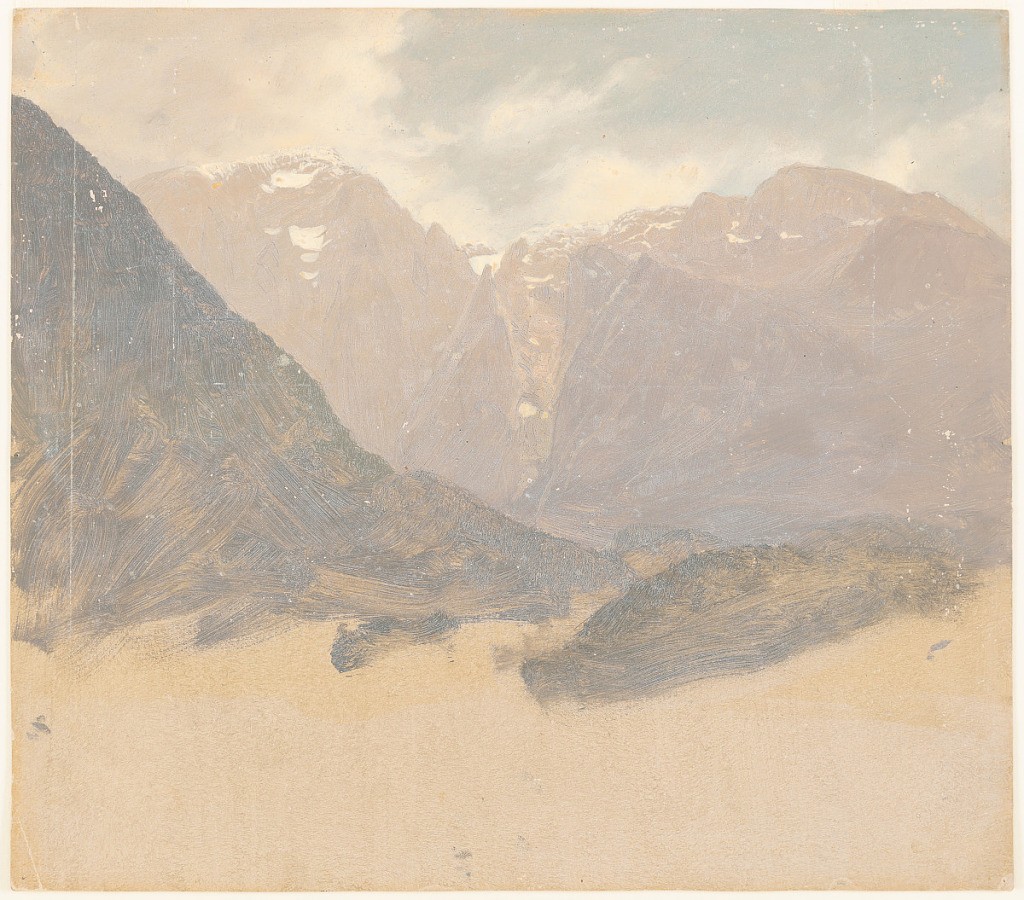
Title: Alpine Landscape
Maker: Frederic Edwin Church, American, 1826–1900
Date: June - September 1868
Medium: Brush and oil, graphite on paperboard
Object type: Drawing
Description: Landscape sketch showing a view among the European Alps, likely in Bavaria or Switzerland. Foreground is made up of rolling, wooded terrain, inclining to a steep hill that ascends out of frame at upper left. In the distance, a rugged, snowing mountain ridge looms over the landscape like a vertical wall of rock. Snow fields are nestled among the ridge's jagged peaks. Above, puffy clouds touch the mountaintops. Along the lower margin, the work's gray-brown ground is visible.